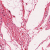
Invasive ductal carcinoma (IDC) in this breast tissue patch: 0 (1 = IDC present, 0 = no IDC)